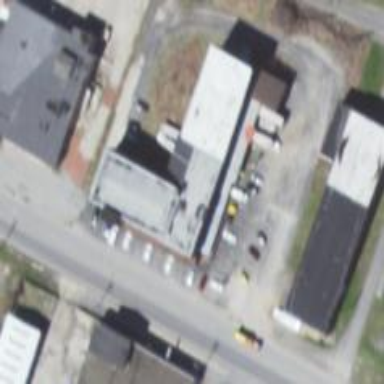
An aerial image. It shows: Wholesale shop within building.